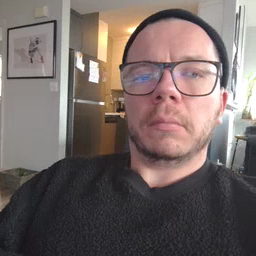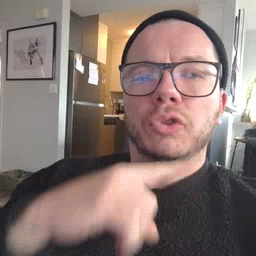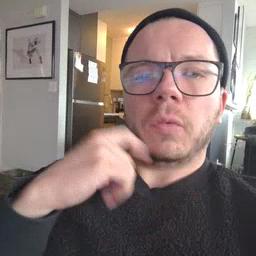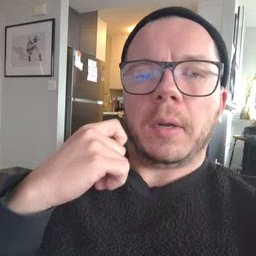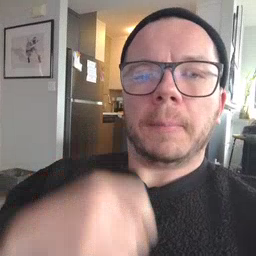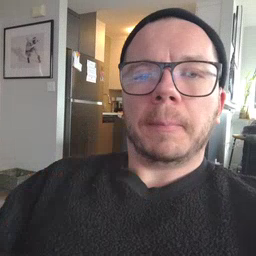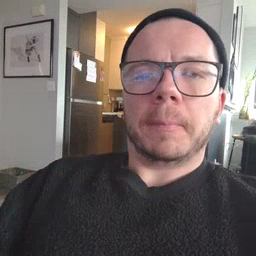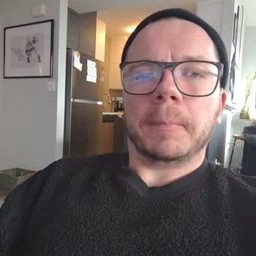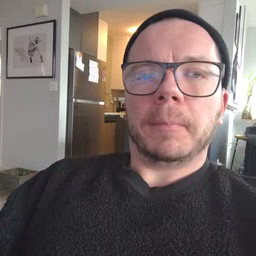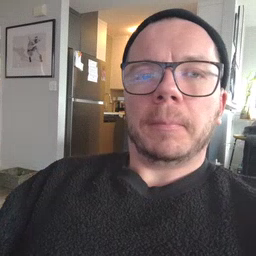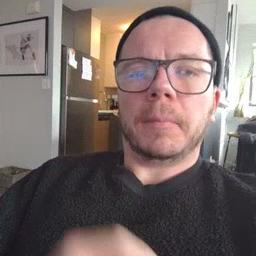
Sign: dry